Question: i have following problem, I have web application in mvc5 with autofac dependency injection and generic data repositories. Usually all is working fine, the web is runing with no error, but after some time online following error appear:

'''
public class IoCConfig {
public static IContainer BuildContainer < T > () {
ContainerBuilder builder = new ContainerBuilder();
builder.RegisterApiControllers(typeof(T).Assembly);
builder.RegisterControllers(typeof(T).Assembly);
try {
foreach(var type in AssemblyLoader.Load < IDependency > ()) {
var registration = builder.RegisterType(type);
foreach(var interfaceType in type.GetInterfaces().Where(itf => typeof(IDependency).IsAssignableFrom(itf))) {
registration = registration.As(interfaceType);
if (typeof(IUnitOfWorkDependency).IsAssignableFrom(interfaceType)) {
registration = registration.InstancePerRequest();
}
}
}
} catch (Exception ex) {
throw ex;
}
return builder.Build();
}
}
'''
and is executed on Application_Start.
'''
[Authorize]
public class ClassesManagmentController: Controller {
IDepartmentsRepository _departmentRepo;
IClassesRepository _classesRepo;
IClassesCategoriesRepository _classesCategoriesRepo;
public ClassesManagmentController(IDepartmentsRepository departmentsRepo,
IClassesRepository classesRepo,
IClassesCategoriesRepository classesCatiegoriesRepo) {
_departmentRepo = departmentsRepo;
_classesRepo = classesRepo;
_classesCategoriesRepo = classesCatiegoriesRepo;
}
// the rest of the Controller code
}
'''
'''
public class ClassesCategoriesRepository: Bases.RepositoryBase < ClassesCategoryDto > , IClassesCategoriesRepository {
public ClassesCategoriesRepository(IContextFactory factory): base(factory) {
}
}
public interface IClassesCategoriesRepository: IGenericRepository < ClassesCategoryDto > , IDependency {}
'''
The repositories are in dedicated project, the dependency resolver and identification interfaces (IDependency) are in dedicated project, and web is in one more project.
I checked already twice if all projects of my solution are referencing the same autofac and mvc libraries. i was trying different resolving types but i dont found solution yet.
Any help will be appreciated.
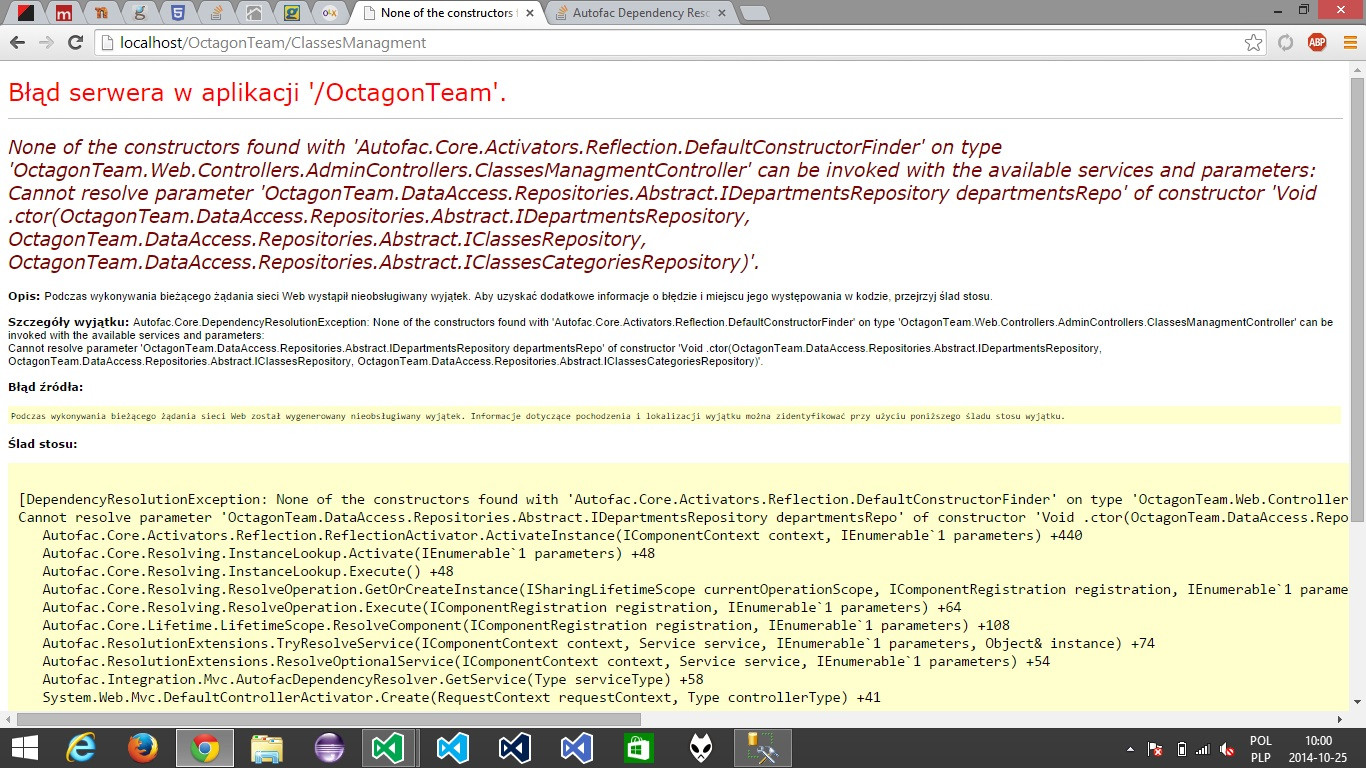
Answer: chances are IIS is recycling the app pool and your assembly scanning mechanism isn't picking up all the assemblies correctly. <URL>:
---
When hosting applications in IIS all assemblies are loaded into the AppDomain when the application first starts, but .
To avoid this issue use the 'GetReferencedAssemblies()' method on 'System.Web.Compilation.BuildManager' to get a list of the referenced assemblies instead:
'''
var assemblies = BuildManager.GetReferencedAssemblies().Cast<Assembly>();
'''
That will force the referenced assemblies to be loaded into the 'AppDomain' immediately making them available for module scanning.
---
but everything else does, do a test in one of the working controllers - try to manually resolve the 'IDepartmentsRepository' and see if you can. If you can, then... strange things are afoot. But if you can't, then it means that particular repo isn't being picked up by the scanning and isn't registered, so the exception is telling you exactly what's wrong.